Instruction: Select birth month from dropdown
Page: traveler
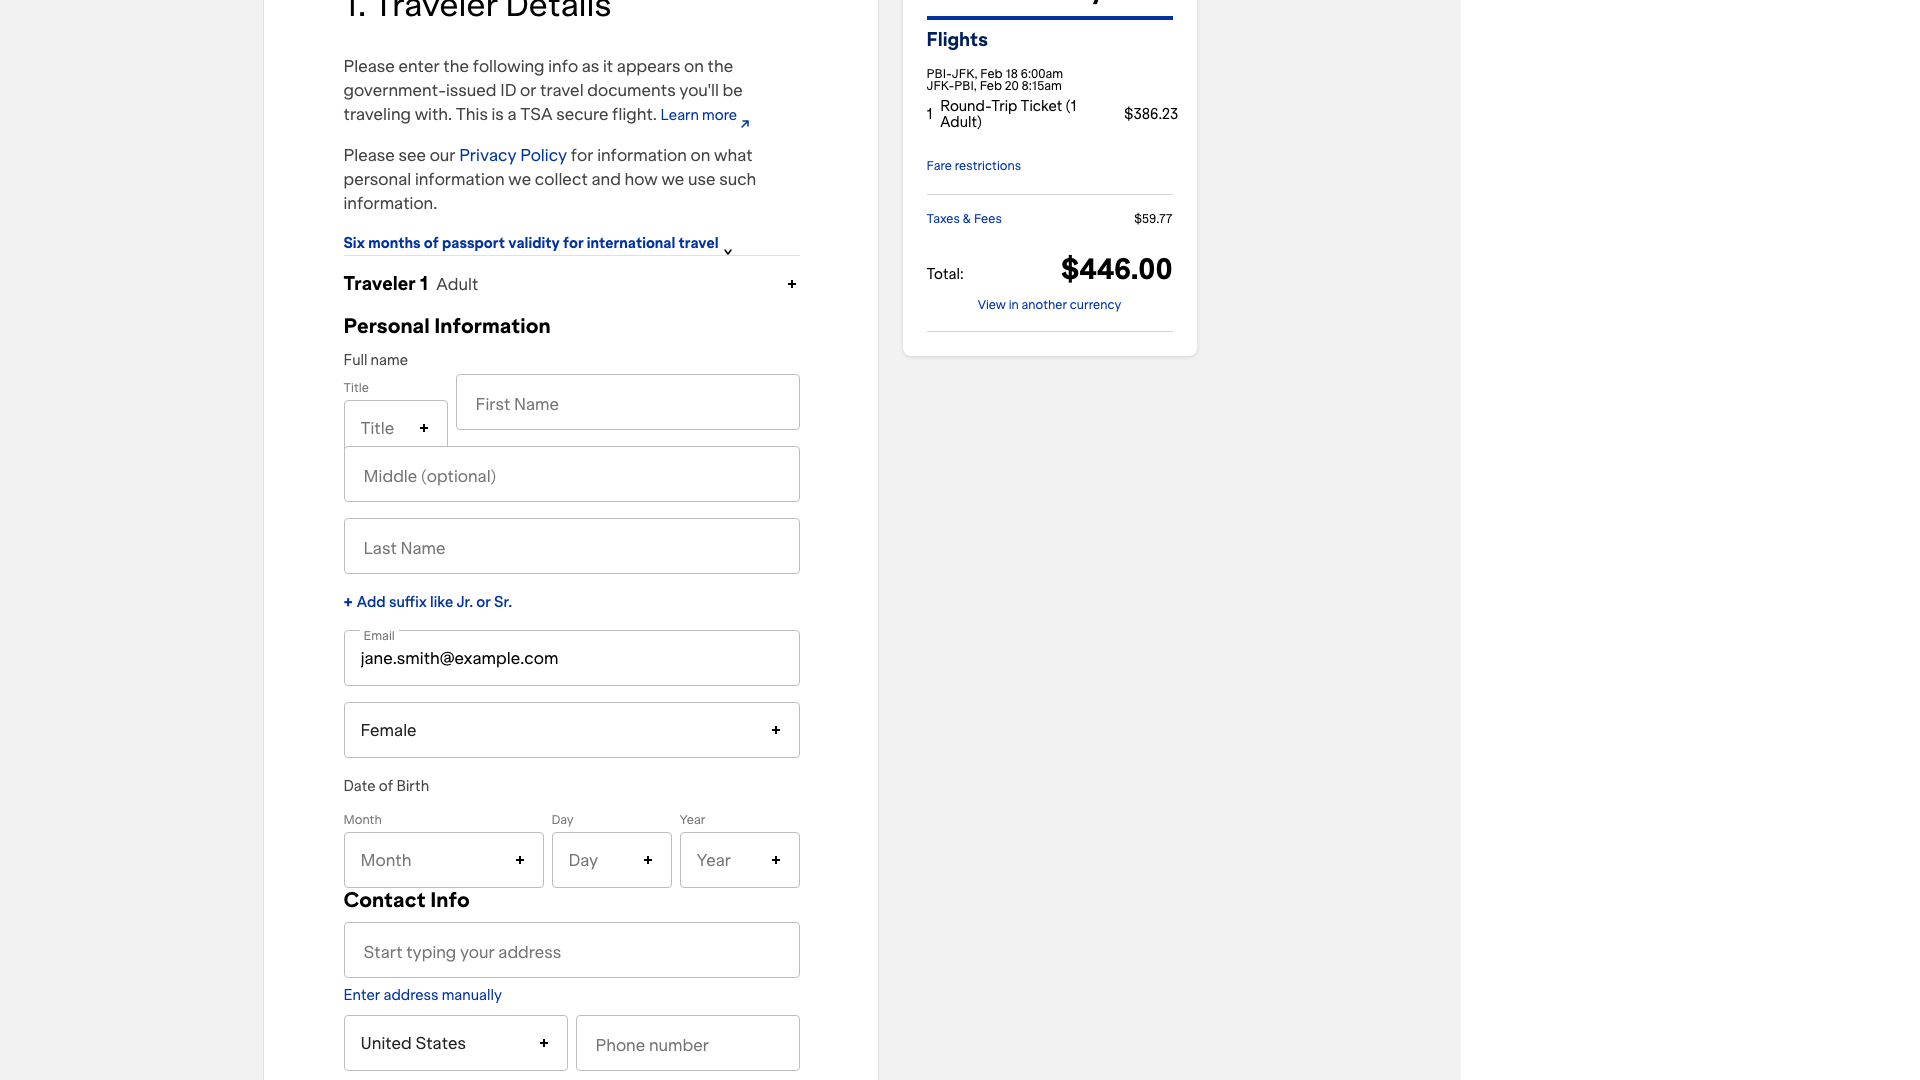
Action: click